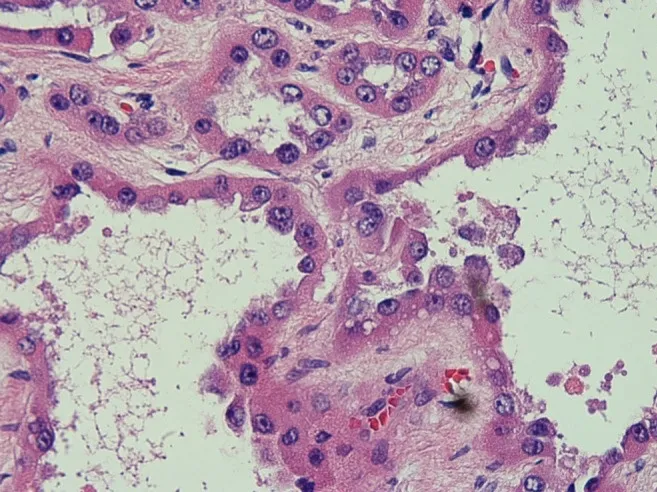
There is a hobnail appearance to the lining of the tubules characteristic of tubulocystic renal-cell carcinoma. There are prominent nucleoli and abundant cytoplasm in these neoplastic cells.
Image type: pathology (h&e)